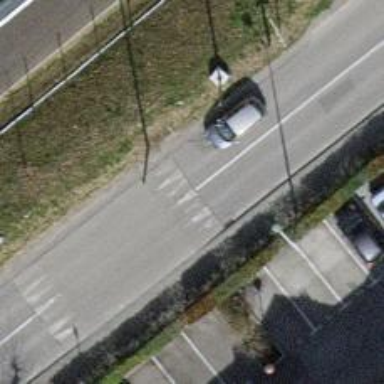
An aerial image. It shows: Tertiary road with asphalt surface and traffic calming table.